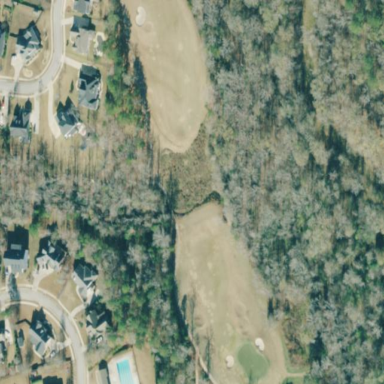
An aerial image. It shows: Water hazard in golf course. The hazard is natural water feature.